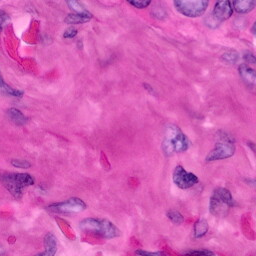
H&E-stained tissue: Pancreatic